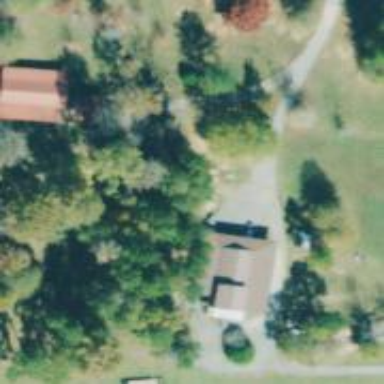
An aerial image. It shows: Driveway.